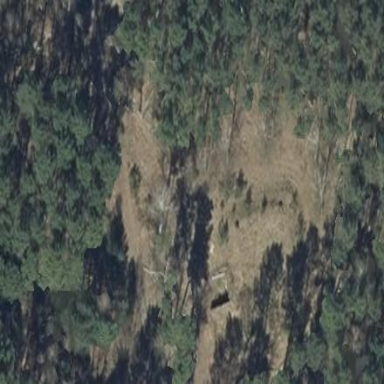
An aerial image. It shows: Military bunker.